Interaction volume radius: 10 \u00c5
Interaction volume height: 10 \u00c5
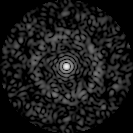
Disorder parameter: 0.774